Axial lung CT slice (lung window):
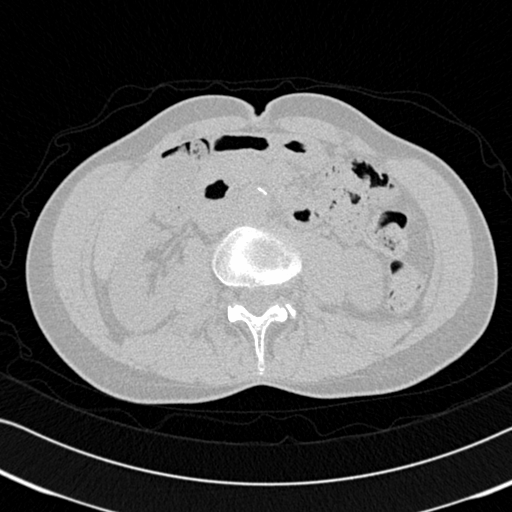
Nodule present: no